Question: I have a csv file with approximately 300 columns.
I'm using to create a subset of this file where the 24th column is "CA".
Example of data:

Here's what I am trying:
'''
awk -F "," '{if($24~/CA/)print}' myfile.csv > subset.csv
'''
After approximately 10 minutes the subset file grew to 400 mb, and then I killed it because this is too slow.
Perhaps a combination of sed / awk?
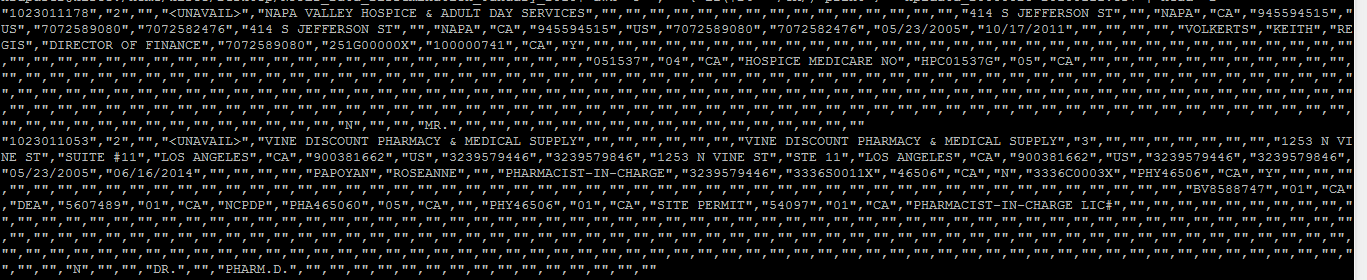
Answer: tl;dr:
- 'awk'- 'gawk'
Ubuntu comes with 'mawk' as the default 'awk', which is usually considered faster than 'gawk'. However, in the case at hand it seems that 'gawk' is significantly faster (related to line length?), at least based on the following simplified tests, which I ran
in a VM on Ubuntu 14.04 on a 1-GB file with 300 columns of length 2.
The tests also include an equivalent 'sed' and 'grep' command.
Hopefully they provide at least a sense of comparative performance.
Test script:
'''
#!/bin/bash
# Pass in test file
f=$1
# Suppress stdout
exec 1>/dev/null
awkProg='$24=="CA"'
echo $'
'" $(mawk -W version 2>&1 | head -1)" >&2
time mawk -F, "$awkProg" "$f"
echo $'
'" $(gawk --version 2>&1 | head -1)" >&2
time gawk -F, "$awkProg" "$f"
sedProg='/^([^,]+,){23}CA,/p'
echo $'
'" $(sed --version 2>&1 | head -1)" >&2
time sed -En "$sedProg" "$f"
grepProg='^([^,]+,){23}CA,'
echo $'
'" $(grep --version 2>&1 | head -1)" >&2
time grep -E "$grepProg" "$f"
'''
Results:
'''
mawk 1.3.3 Nov 1996, Copyright (C) Michael D. Brennan
real 0m11.341s
user 0m4.780s
sys 0m6.464s
GNU Awk 4.0.1
real 0m3.560s
user 0m0.788s
sys 0m2.716s
sed (GNU sed) 4.2.2
real 0m9.579s
user 0m4.016s
sys 0m5.504s
grep (GNU grep) 2.16
real 0m50.009s
user 0m42.040s
sys 0m7.896s
'''